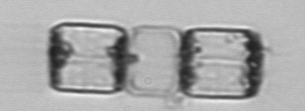
Label: Lauderia_annulata